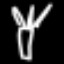
Label: fork